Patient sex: M
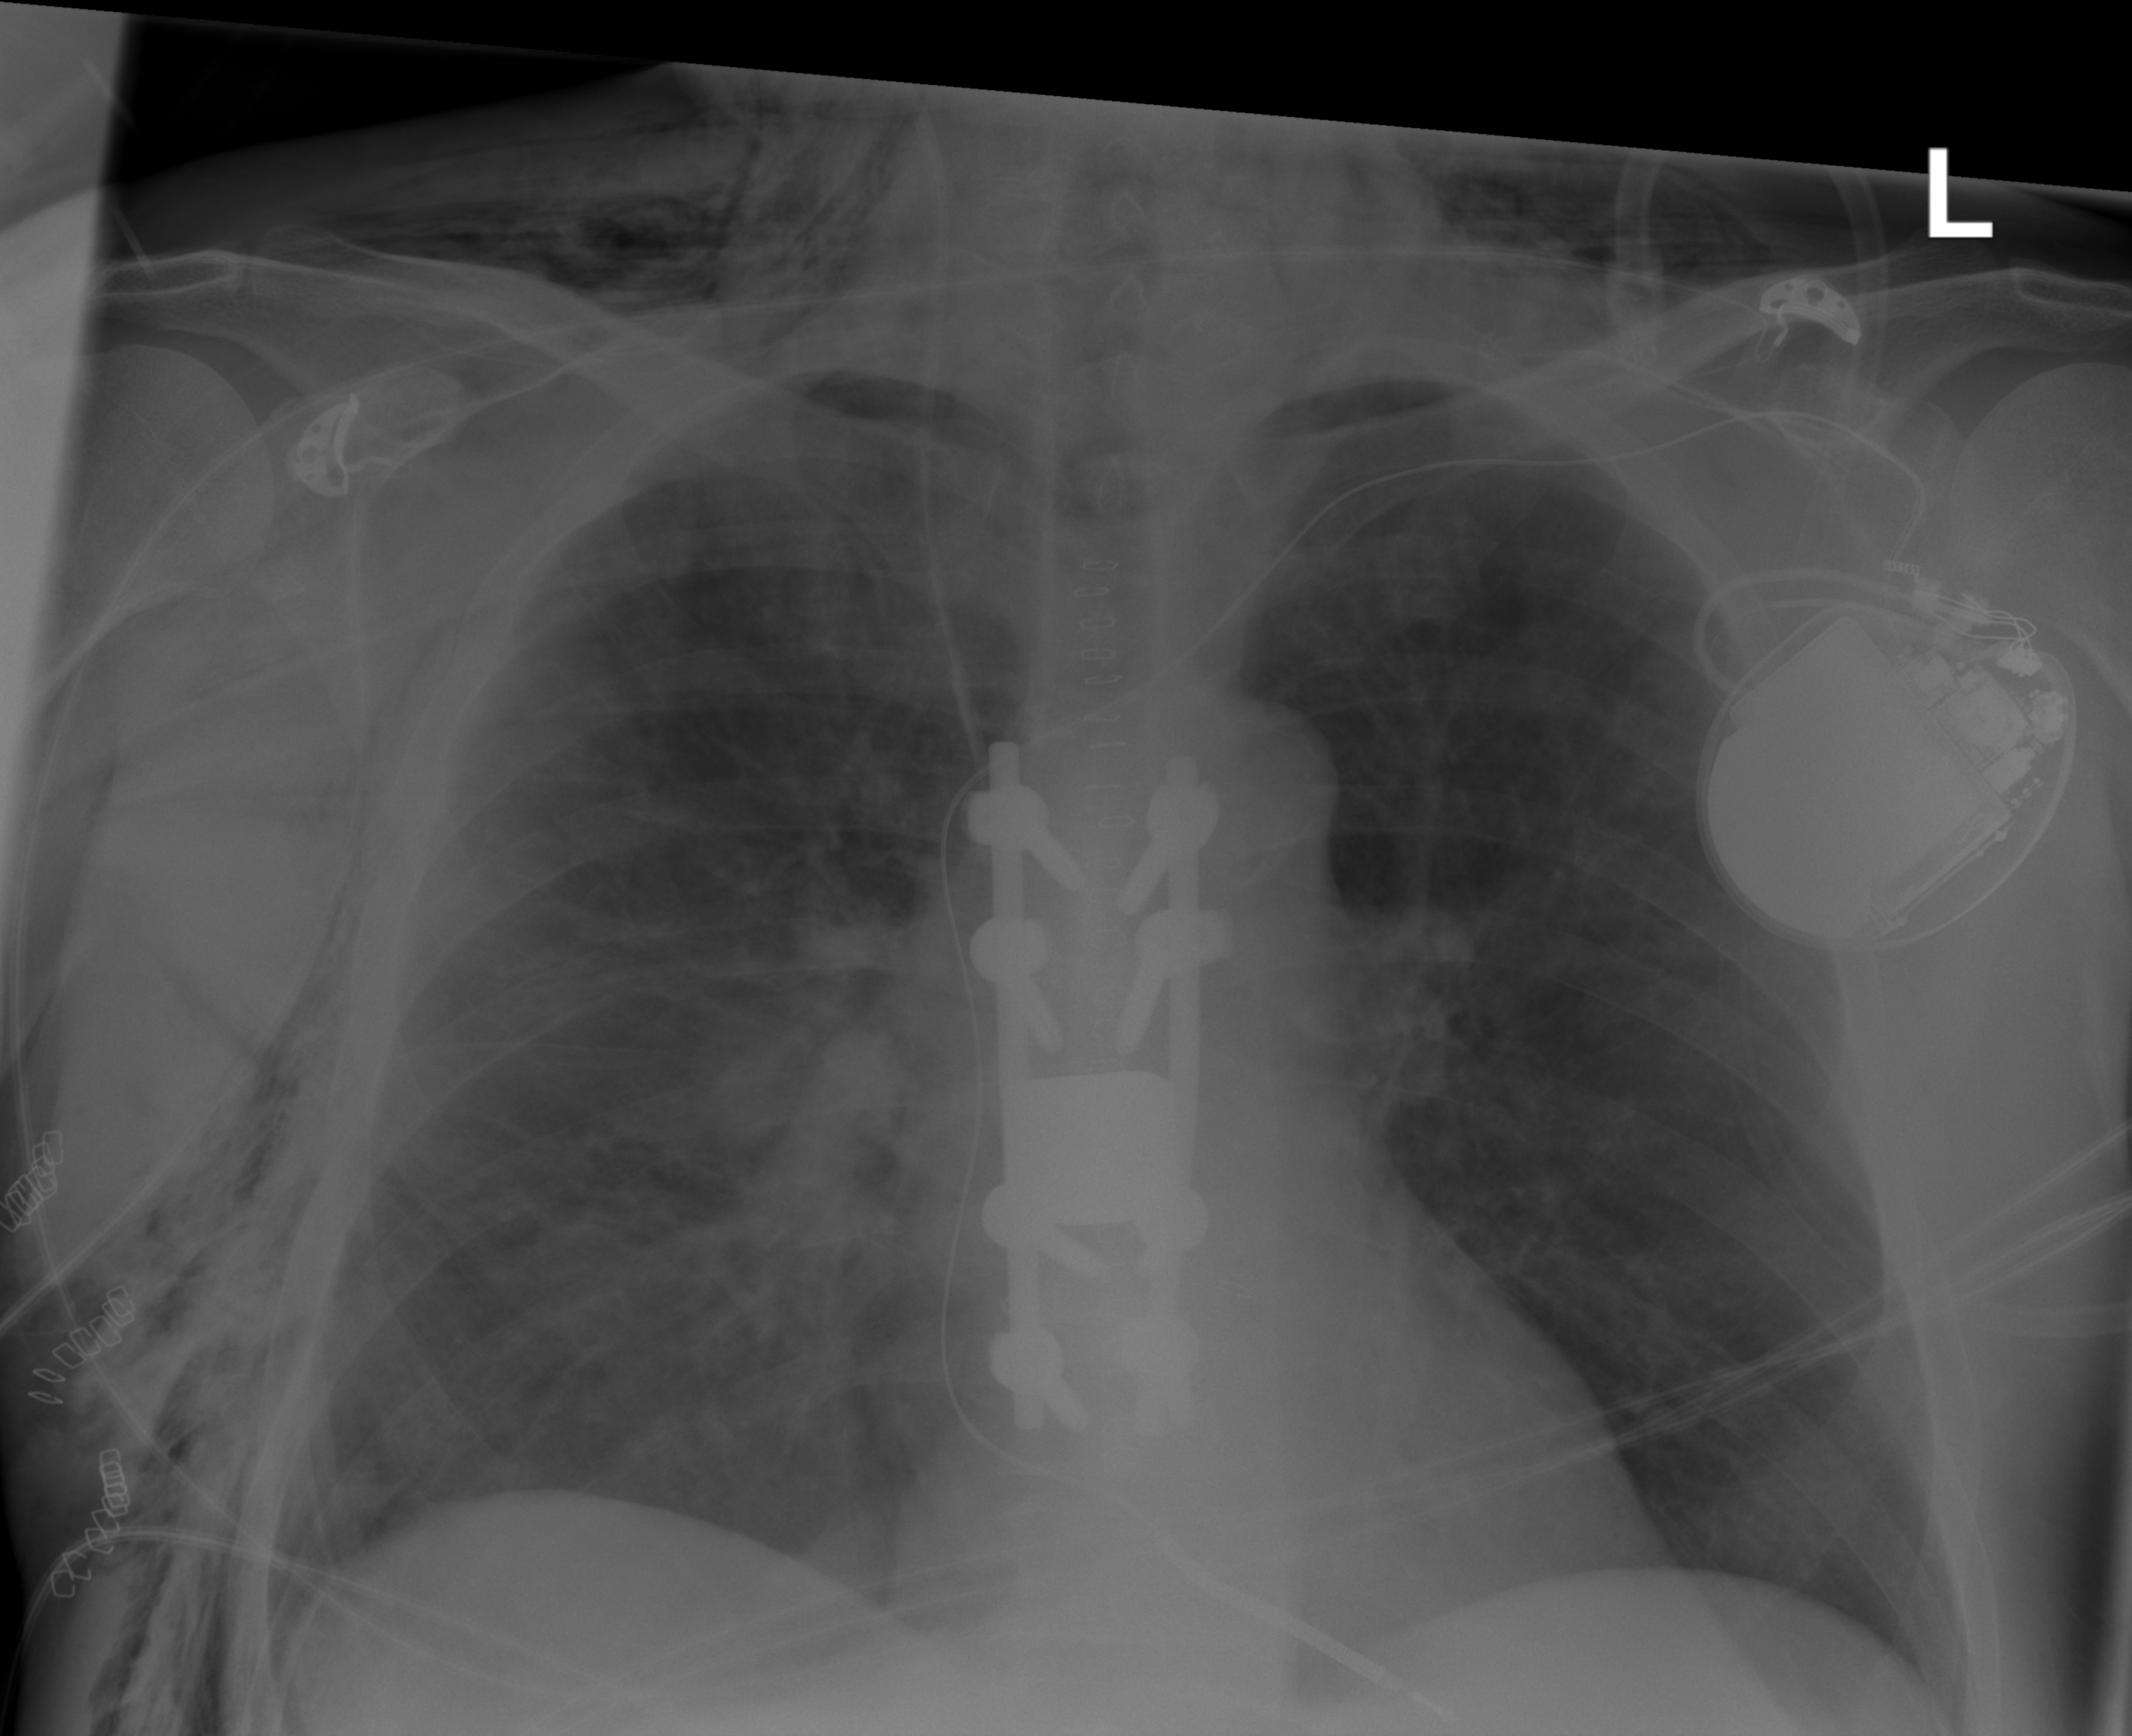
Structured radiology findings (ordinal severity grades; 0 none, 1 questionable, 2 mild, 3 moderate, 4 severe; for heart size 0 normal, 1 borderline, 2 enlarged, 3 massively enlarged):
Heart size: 0
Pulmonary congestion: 0
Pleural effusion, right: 0
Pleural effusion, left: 0
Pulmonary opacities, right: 2
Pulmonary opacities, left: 0
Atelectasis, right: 0
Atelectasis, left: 0